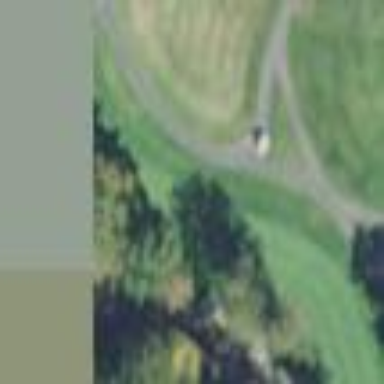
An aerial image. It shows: Grassy area designated as golf fairway.